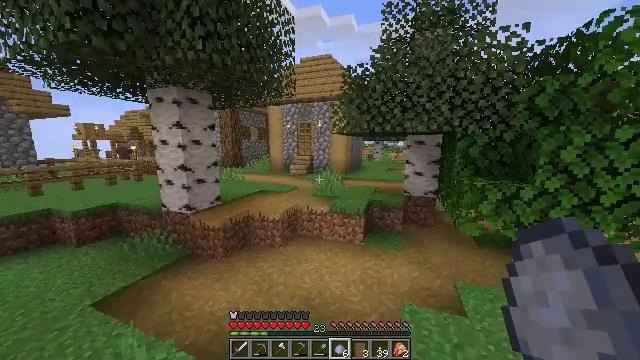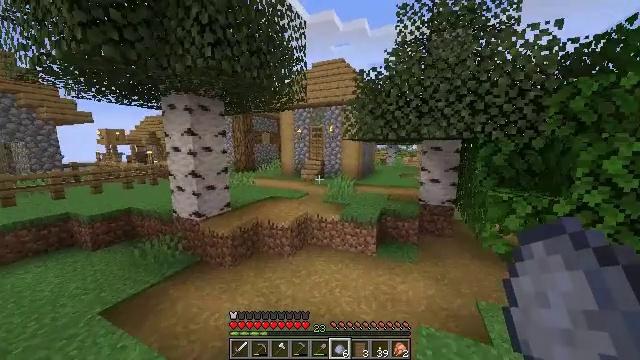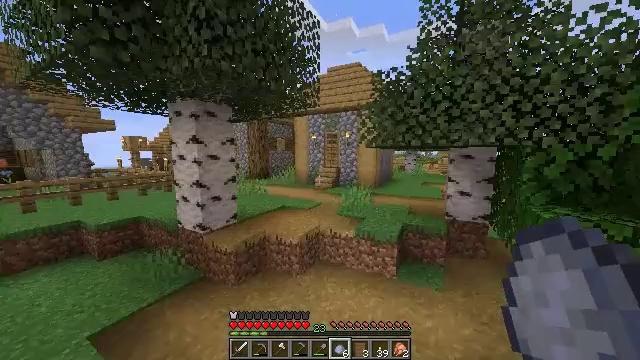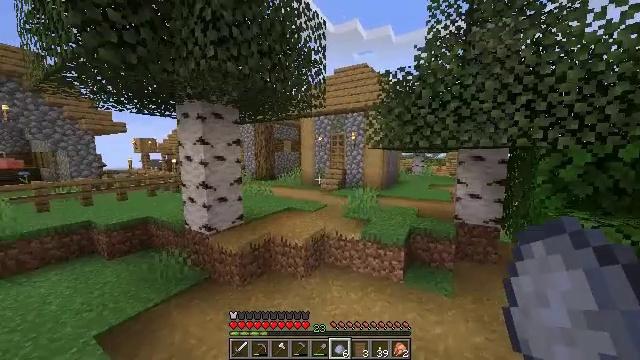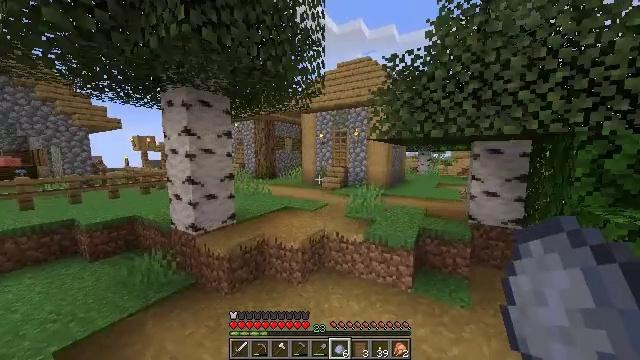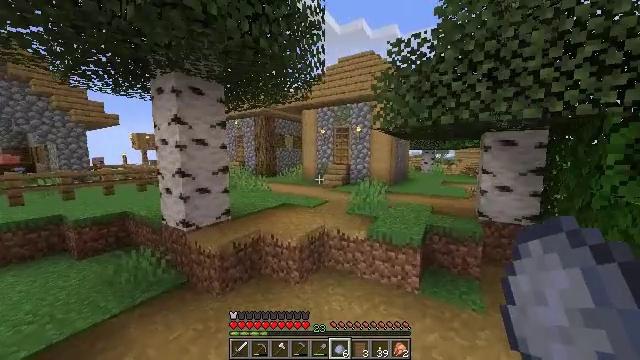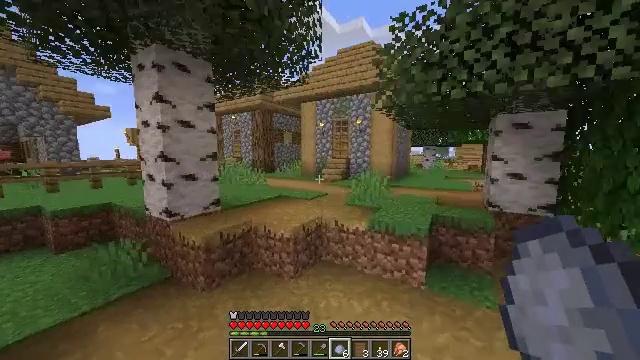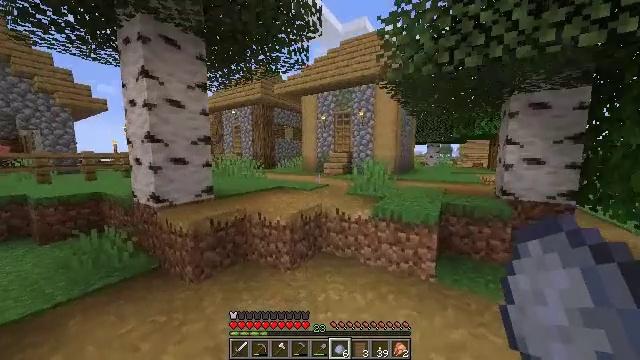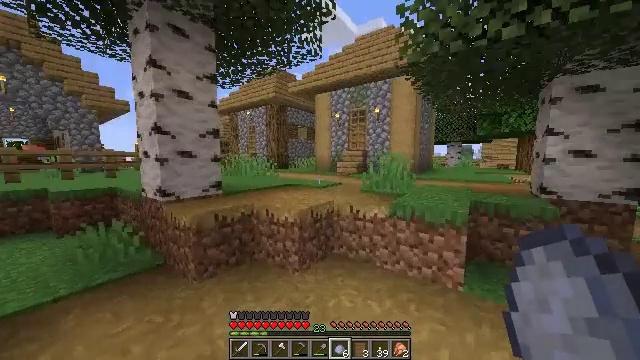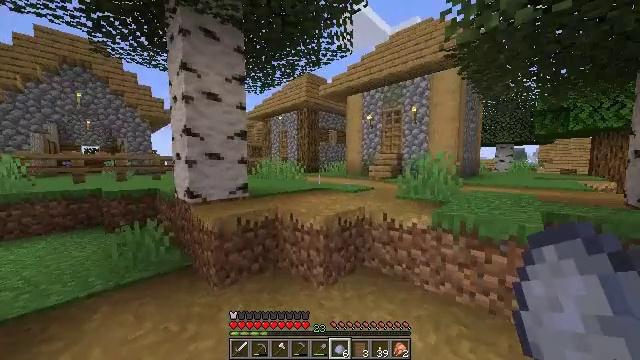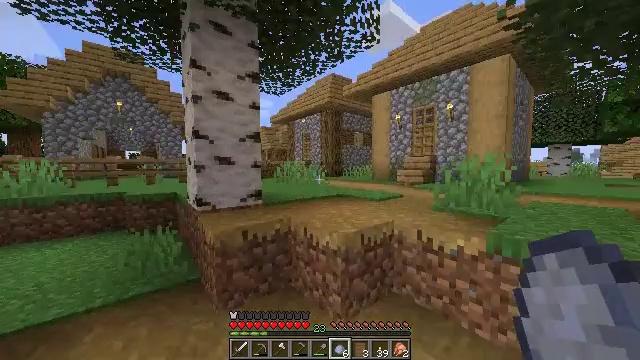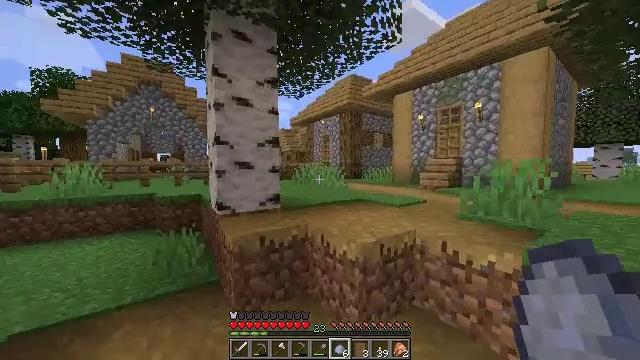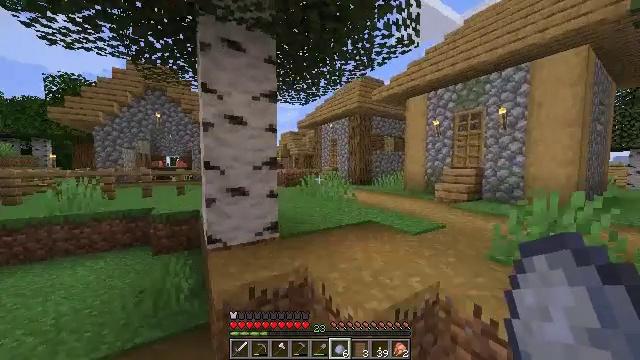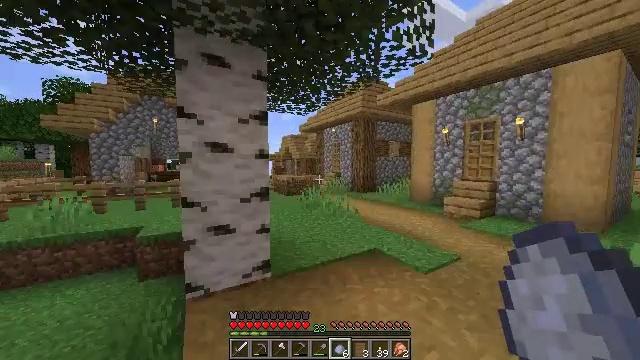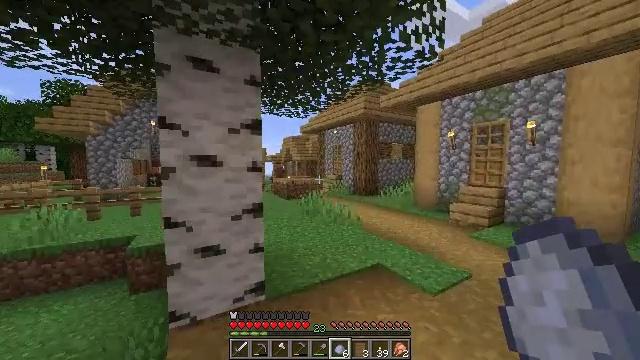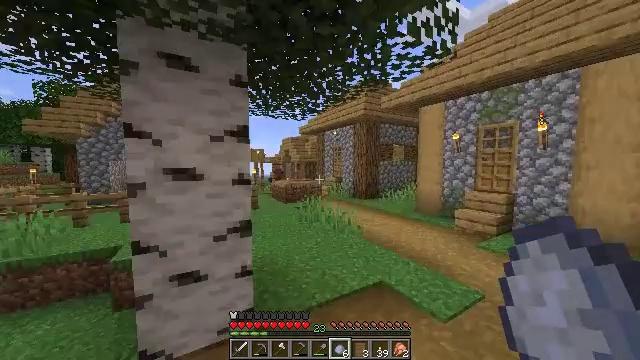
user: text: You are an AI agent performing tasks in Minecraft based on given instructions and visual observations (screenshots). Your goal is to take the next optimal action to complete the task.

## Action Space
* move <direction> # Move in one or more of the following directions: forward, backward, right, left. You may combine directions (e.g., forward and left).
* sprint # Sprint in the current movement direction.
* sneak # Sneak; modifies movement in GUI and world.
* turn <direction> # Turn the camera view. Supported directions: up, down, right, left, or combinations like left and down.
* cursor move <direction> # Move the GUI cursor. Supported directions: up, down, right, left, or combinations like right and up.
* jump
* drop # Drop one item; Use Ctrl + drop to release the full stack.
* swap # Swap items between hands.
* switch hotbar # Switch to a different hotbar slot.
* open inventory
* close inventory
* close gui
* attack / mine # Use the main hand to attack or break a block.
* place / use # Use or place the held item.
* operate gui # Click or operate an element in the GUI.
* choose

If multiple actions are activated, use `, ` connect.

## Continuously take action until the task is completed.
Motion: motion action
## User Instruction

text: Recover the brewing stand by mining it.
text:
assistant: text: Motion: move forward, sprint, turn left, jump
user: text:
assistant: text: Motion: move forward, sprint, turn left and up, jump
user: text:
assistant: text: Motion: move forward, sprint, turn left
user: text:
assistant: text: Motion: move forward, sprint
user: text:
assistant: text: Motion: move forward, sprint
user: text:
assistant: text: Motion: move forward, sprint
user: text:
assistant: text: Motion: move forward, sprint
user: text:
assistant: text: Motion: move forward, sprint, turn left
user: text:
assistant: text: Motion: move forward, sprint, turn left and up
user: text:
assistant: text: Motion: move forward, sprint, turn left and up
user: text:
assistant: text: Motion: move forward, sprint, turn left, jump
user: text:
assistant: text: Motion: move forward, sprint, turn left, jump
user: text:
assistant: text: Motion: move forward, sprint, jump
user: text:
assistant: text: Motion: move forward, sprint, jump
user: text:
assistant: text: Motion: move forward, sprint, jump
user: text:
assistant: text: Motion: move forward, sprint, jump
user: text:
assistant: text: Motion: move forward, sprint, jump
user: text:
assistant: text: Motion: move forward, sprint, jump
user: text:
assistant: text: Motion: move forward, sprint, jump
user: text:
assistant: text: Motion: move forward, sprint, jump
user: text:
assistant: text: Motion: move forward, sprint, jump
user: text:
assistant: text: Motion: move forward, sprint, jump
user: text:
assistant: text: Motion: move forward, sprint, jump
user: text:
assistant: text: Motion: move forward, sprint, jump
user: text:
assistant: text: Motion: move forward, sprint, turn left, jump
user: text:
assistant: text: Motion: move forward, sprint, turn left, jump
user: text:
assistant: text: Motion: move forward, sprint, turn left, jump
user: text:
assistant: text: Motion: move forward, sprint, turn left, jump
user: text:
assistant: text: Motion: move forward, sprint
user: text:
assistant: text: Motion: move forward, sprint